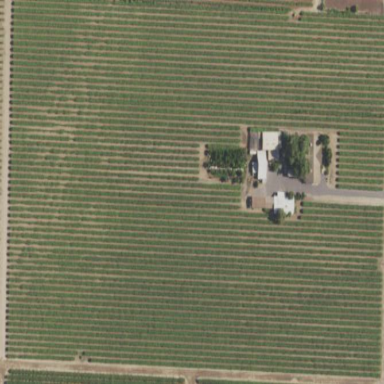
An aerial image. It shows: Beautiful vineyard in the countryside.